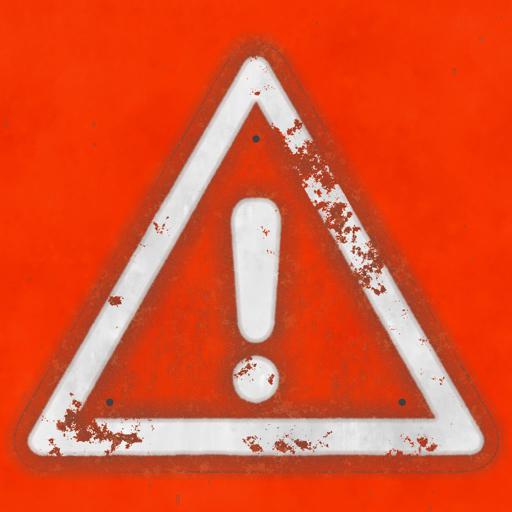
Tags: danger exclamation mark red sign warning white